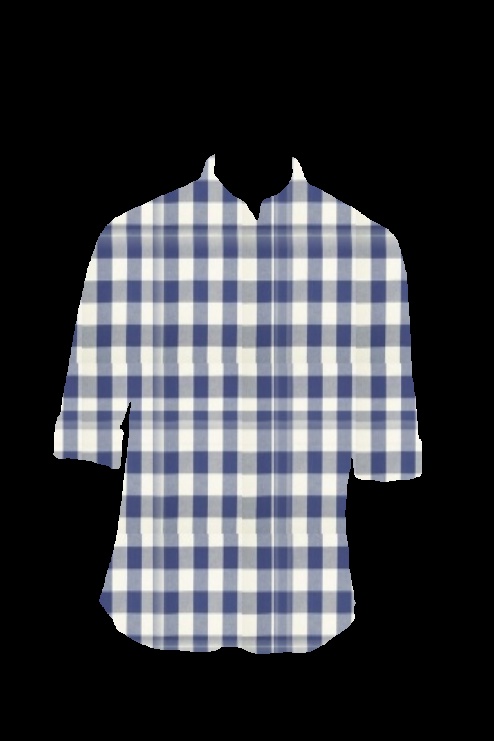
blue gingham button up tee